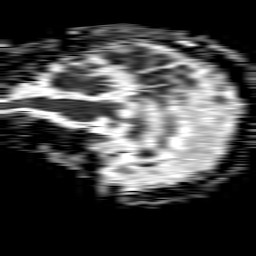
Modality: ADC
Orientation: sagittal
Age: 56
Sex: male
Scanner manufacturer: philips
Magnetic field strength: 1.5 T
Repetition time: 4.6 s
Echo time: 0.08941 s